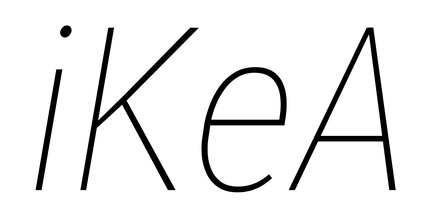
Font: Roboto-Italic_Condensed_Thin_Italic